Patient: sex M, age 76
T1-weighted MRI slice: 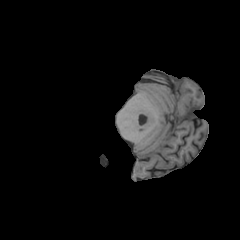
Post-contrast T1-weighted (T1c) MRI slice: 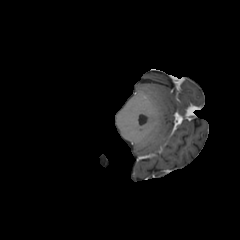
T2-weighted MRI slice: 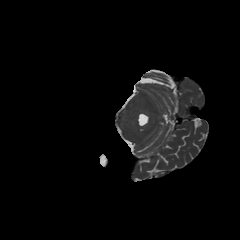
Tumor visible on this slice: no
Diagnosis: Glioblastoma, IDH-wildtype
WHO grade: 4